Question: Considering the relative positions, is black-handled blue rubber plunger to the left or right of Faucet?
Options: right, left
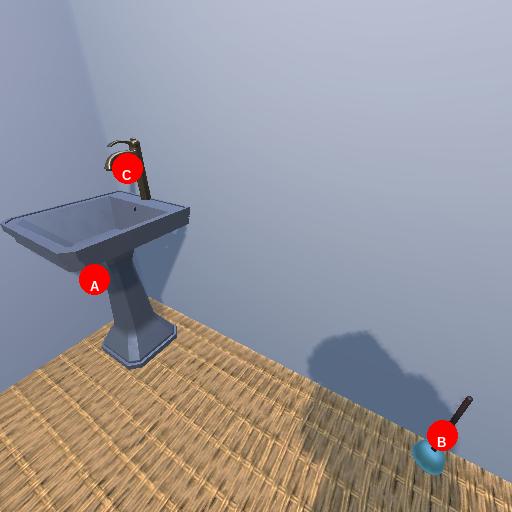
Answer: right